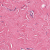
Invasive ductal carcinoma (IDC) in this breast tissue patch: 0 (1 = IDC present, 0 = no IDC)